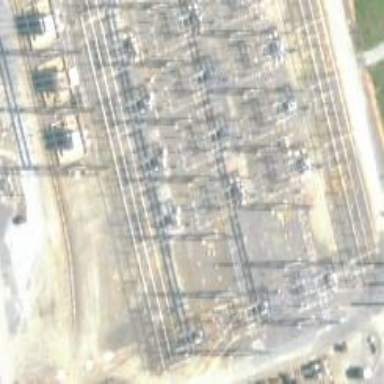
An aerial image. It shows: Switch used for power control.